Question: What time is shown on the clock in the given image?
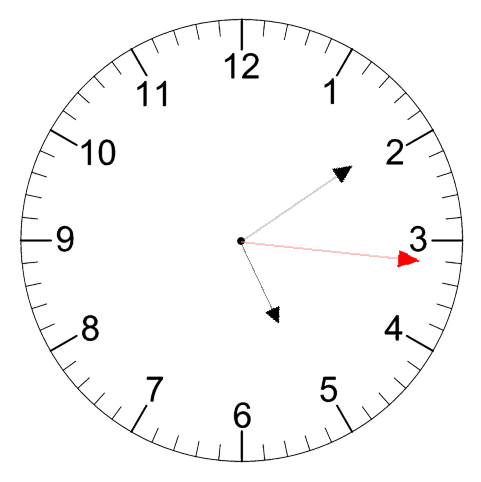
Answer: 05:09:16